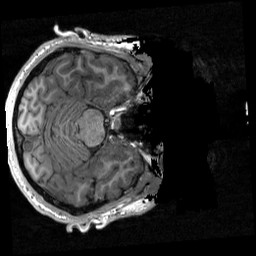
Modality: T1w
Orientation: axial
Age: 23
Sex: male
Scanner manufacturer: siemens
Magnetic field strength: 3 T
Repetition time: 2.3 s
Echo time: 0.00298 s